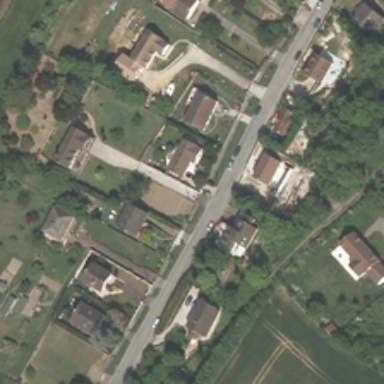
Some buildings and green trees are in a medium residential area .